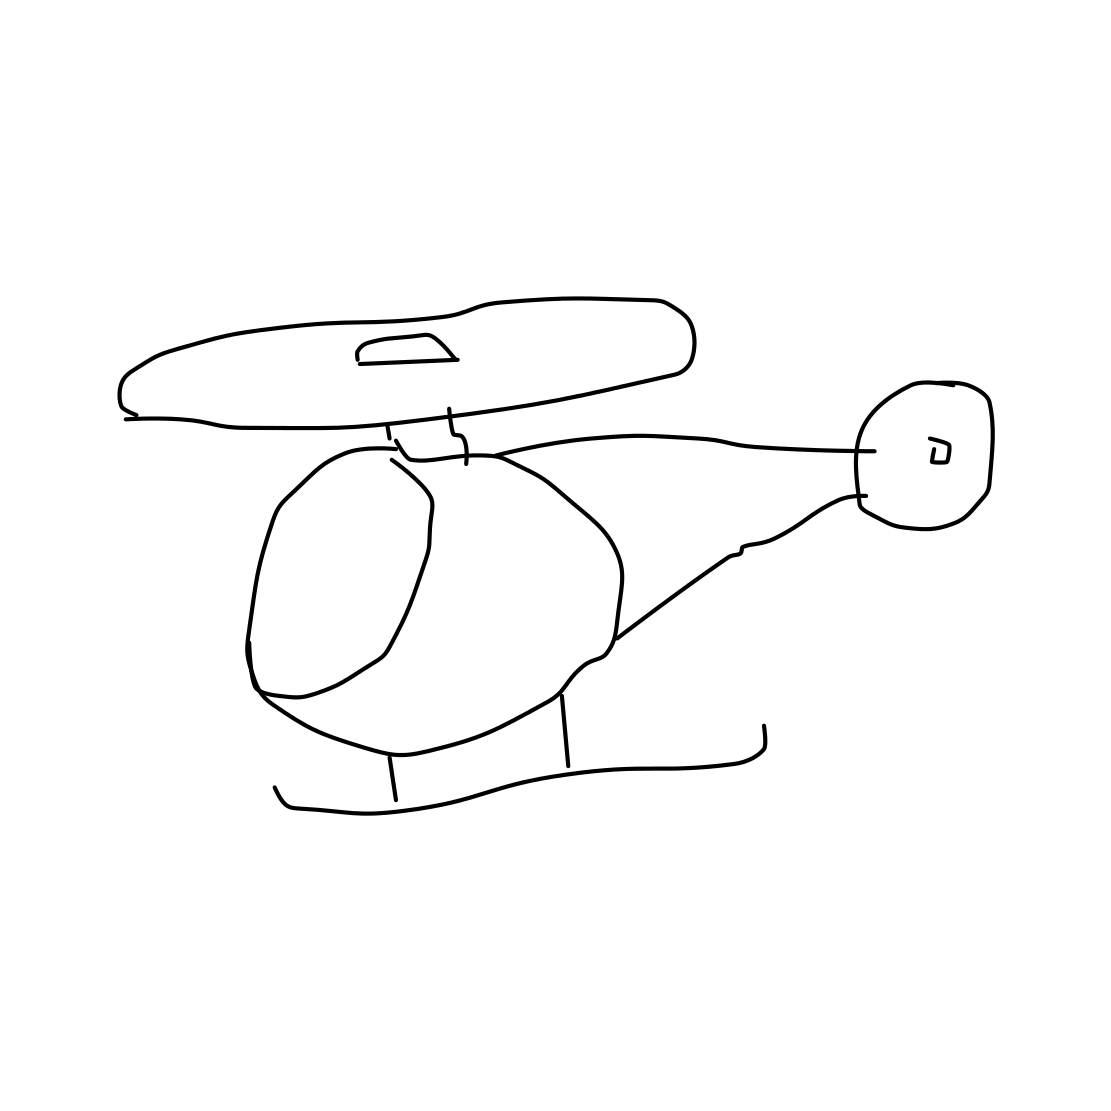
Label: helicopter